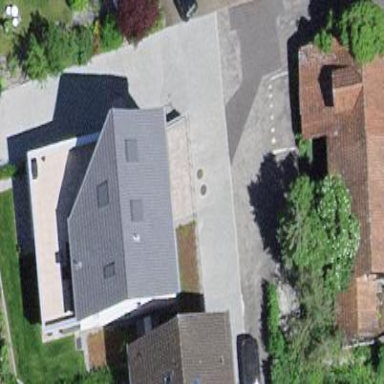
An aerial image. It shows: Simple house.